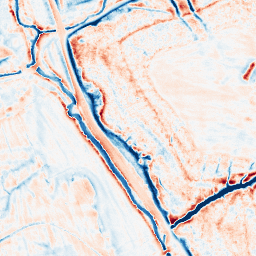
Category: edge_preserving
Decomposition family: guided
Decomposition parameters: radius: 4
eps: 0.1
Upsampling method: bicubic_16x
Upsampling parameters: scale: 16
Upsampling scale: 16